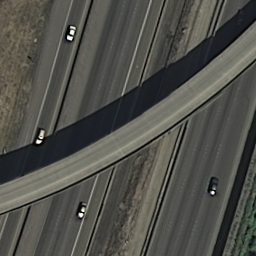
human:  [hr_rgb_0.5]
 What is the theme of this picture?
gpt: overpass

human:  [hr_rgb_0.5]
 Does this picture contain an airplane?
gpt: no

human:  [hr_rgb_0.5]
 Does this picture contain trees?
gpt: yes

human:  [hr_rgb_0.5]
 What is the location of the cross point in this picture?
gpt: lower left and upper right

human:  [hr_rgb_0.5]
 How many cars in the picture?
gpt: four